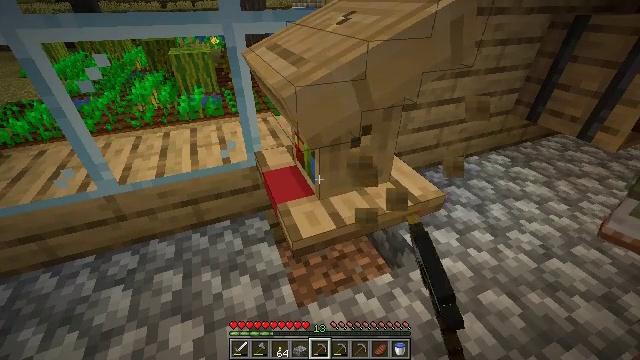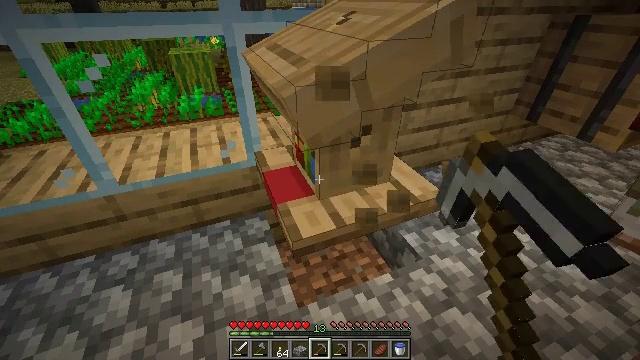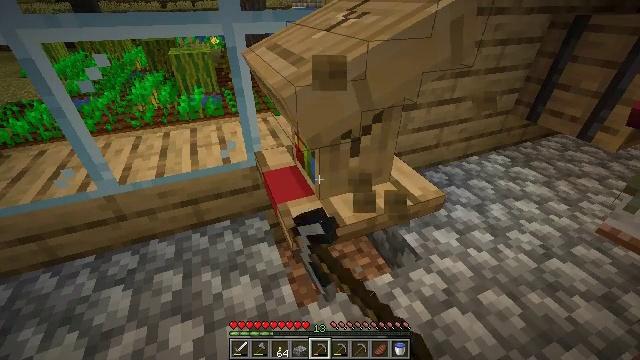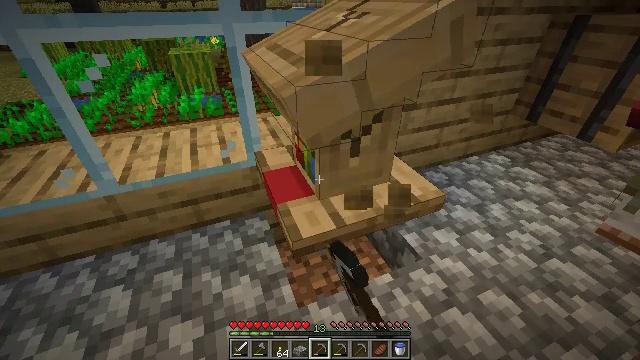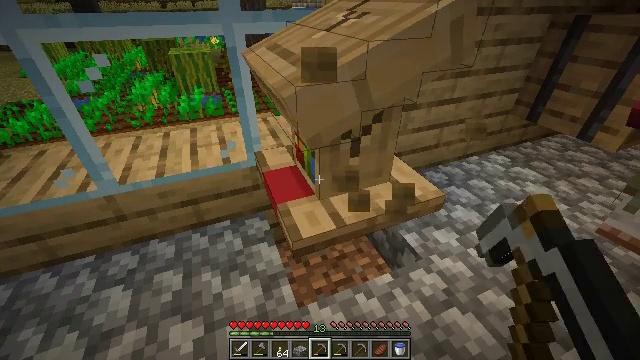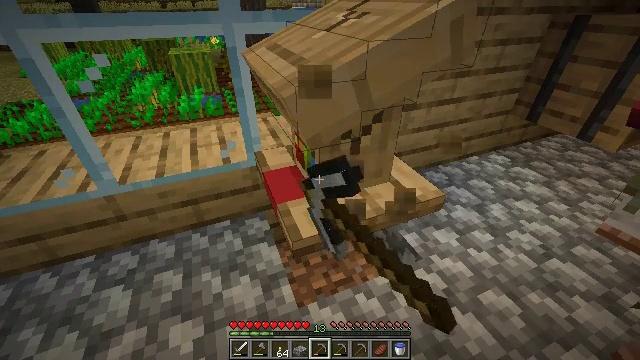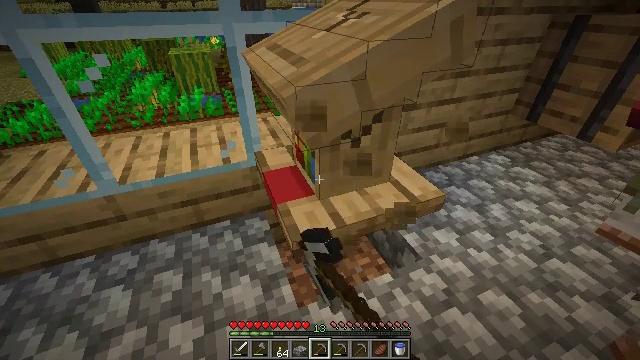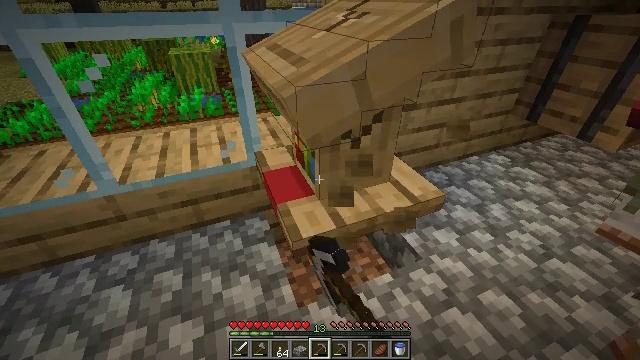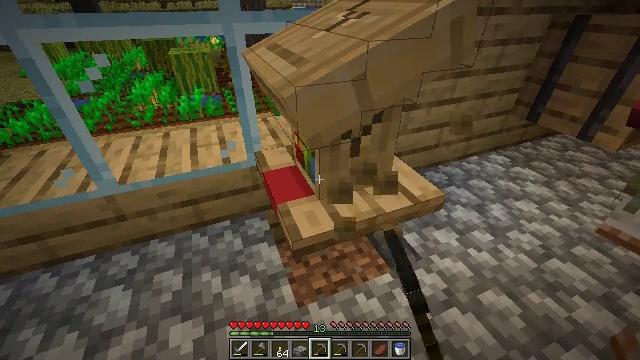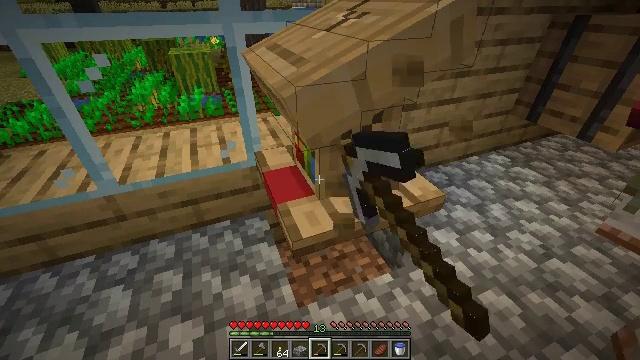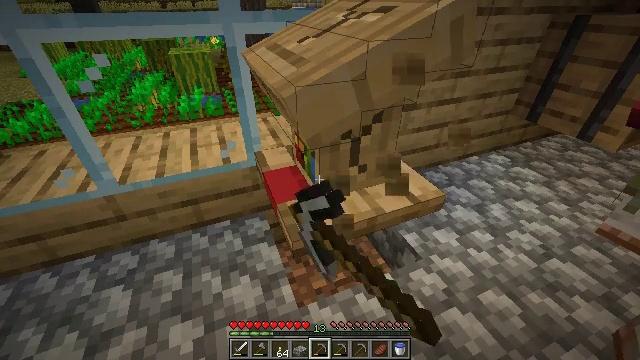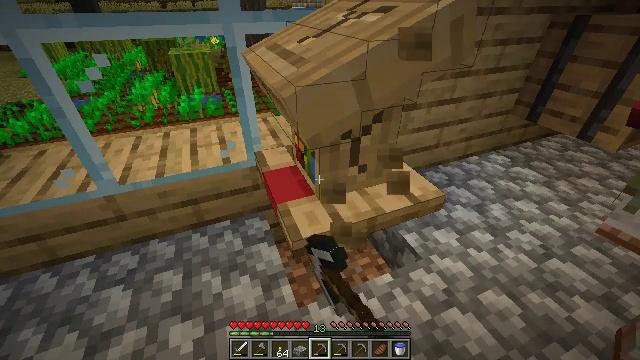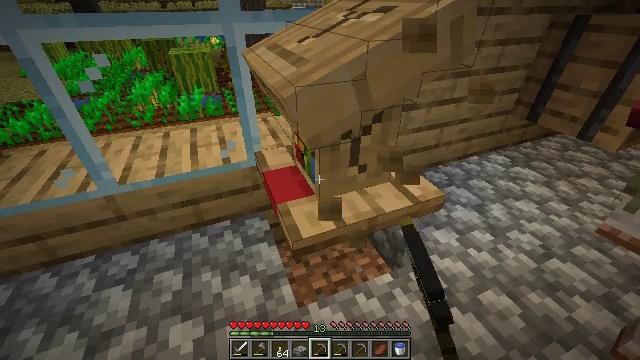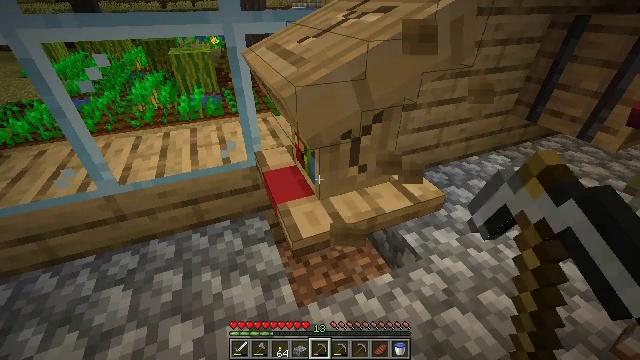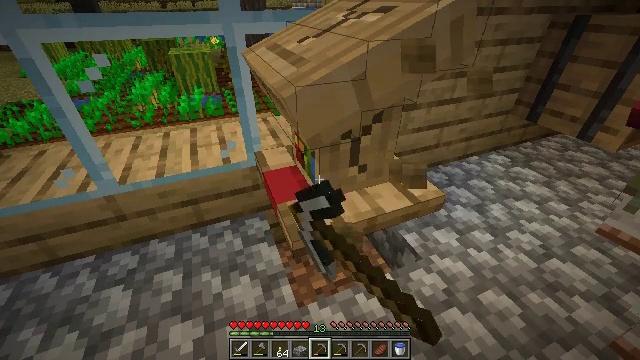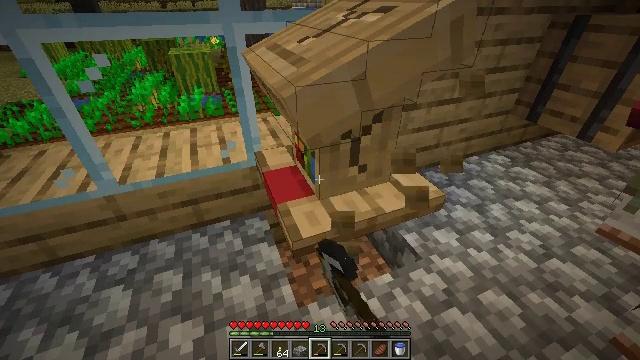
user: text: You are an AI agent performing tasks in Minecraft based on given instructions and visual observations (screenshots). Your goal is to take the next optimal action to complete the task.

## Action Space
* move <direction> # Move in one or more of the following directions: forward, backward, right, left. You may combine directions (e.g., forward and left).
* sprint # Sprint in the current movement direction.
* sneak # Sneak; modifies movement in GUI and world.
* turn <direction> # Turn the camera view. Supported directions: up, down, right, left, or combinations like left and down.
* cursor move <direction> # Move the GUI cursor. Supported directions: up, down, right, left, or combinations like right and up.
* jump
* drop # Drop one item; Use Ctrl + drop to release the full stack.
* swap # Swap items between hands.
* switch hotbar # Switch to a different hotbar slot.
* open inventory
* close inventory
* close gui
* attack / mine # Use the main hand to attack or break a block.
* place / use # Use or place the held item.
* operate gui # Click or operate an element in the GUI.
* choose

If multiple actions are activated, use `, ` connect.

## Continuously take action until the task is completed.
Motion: motion action
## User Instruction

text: Destroy the lectern to reuse it.
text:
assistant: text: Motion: attack / mine
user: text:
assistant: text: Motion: attack / mine
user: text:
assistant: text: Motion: attack / mine
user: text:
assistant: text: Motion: attack / mine
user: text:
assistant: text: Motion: attack / mine
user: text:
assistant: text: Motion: attack / mine
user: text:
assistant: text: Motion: attack / mine
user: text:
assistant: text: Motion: attack / mine
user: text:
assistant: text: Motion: attack / mine
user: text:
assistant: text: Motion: attack / mine
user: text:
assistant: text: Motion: attack / mine
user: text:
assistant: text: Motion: attack / mine
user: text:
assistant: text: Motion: attack / mine
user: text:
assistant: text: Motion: attack / mine
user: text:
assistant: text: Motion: attack / mine
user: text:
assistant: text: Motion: attack / mine
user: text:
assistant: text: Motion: attack / mine
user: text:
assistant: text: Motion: attack / mine
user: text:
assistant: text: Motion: attack / mine
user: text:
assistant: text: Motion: attack / mine
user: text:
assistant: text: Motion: attack / mine
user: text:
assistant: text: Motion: attack / mine
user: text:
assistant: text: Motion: attack / mine
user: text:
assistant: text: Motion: attack / mine
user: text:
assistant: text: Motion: attack / mine
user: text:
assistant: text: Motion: attack / mine
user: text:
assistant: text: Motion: attack / mine
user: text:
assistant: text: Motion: attack / mine
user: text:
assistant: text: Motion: attack / mine
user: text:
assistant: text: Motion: attack / mine